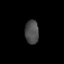
Tissue: lung
Cell type: T cells
Senescence score: 0.2369
Nuclear area (px): 321
Mean DAPI intensity: 75.601